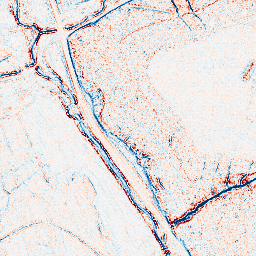
Category: edge_preserving
Decomposition family: bilateral
Decomposition parameters: d: 5
sigma_color: 25
sigma_space: 150
Upsampling method: sinc_hamming
Upsampling parameters: scale: 4
kernel_size: 8
Upsampling scale: 4